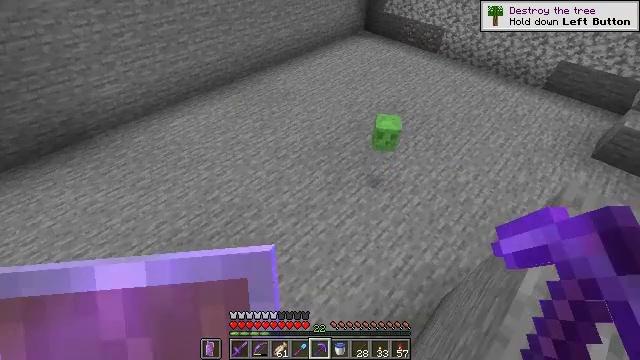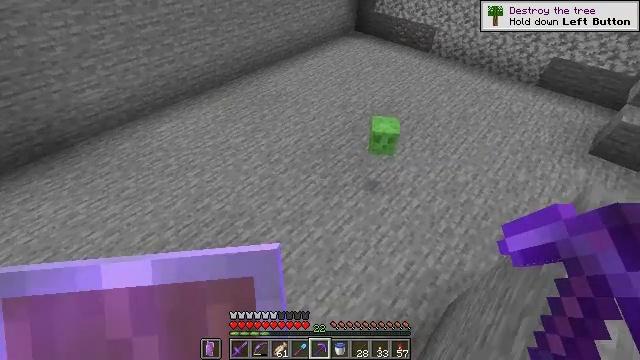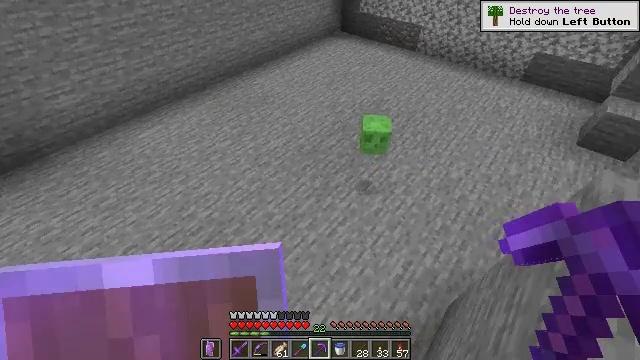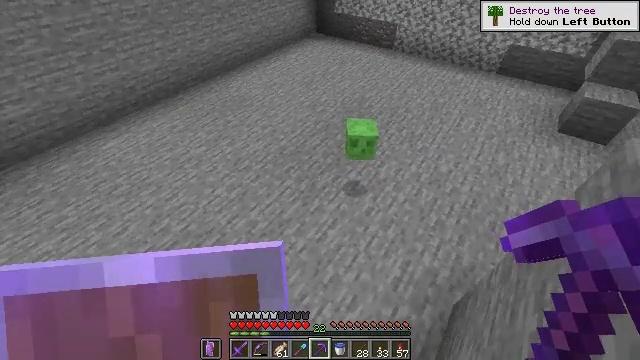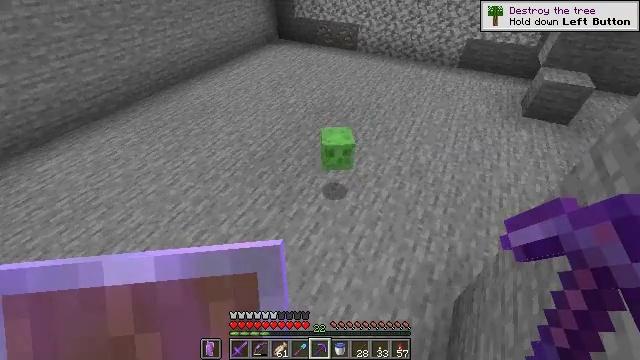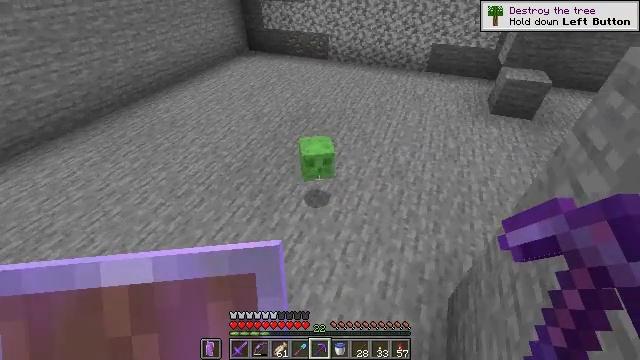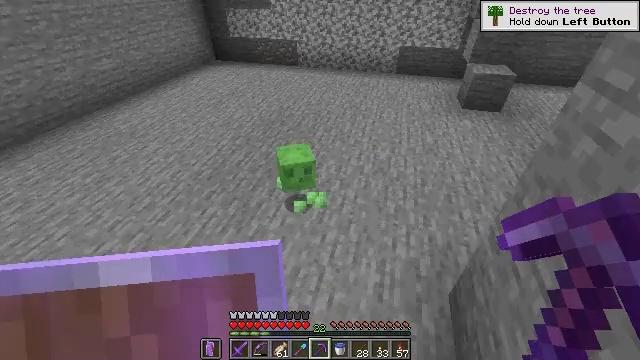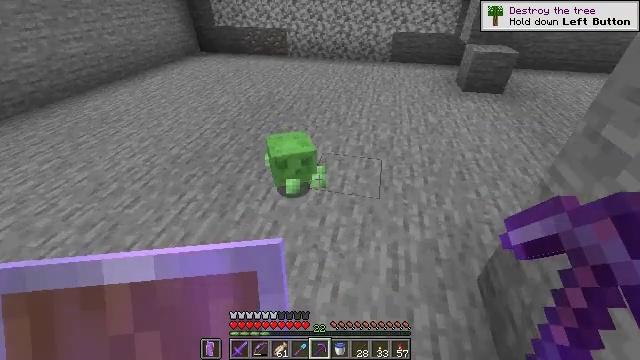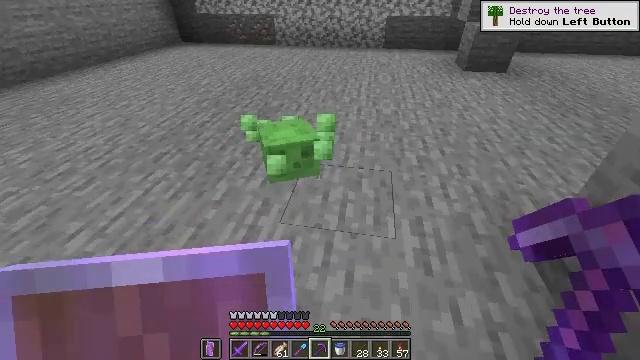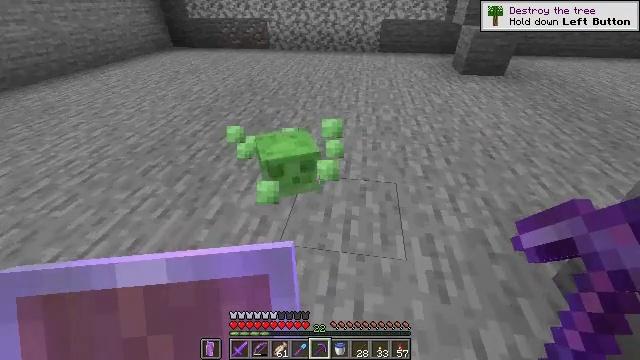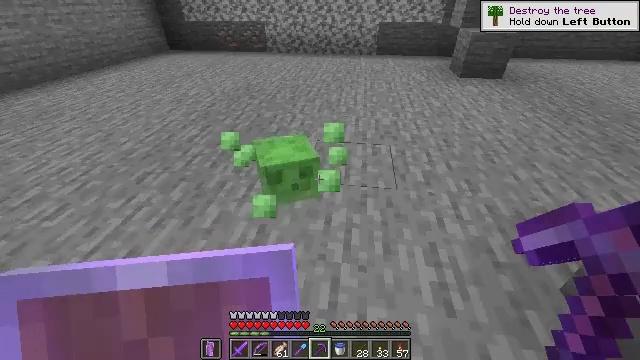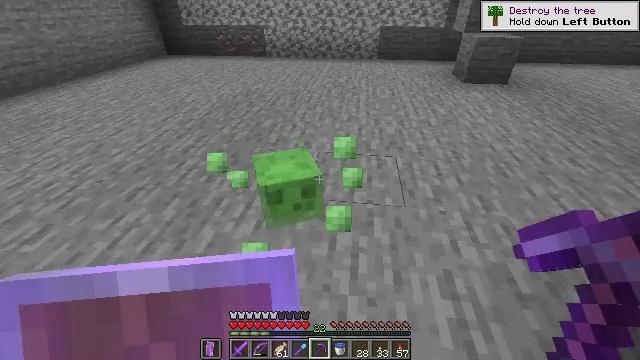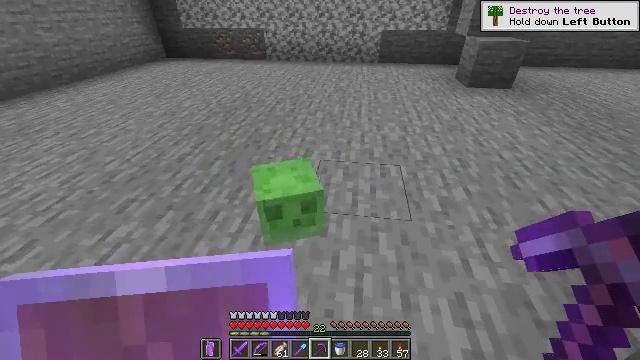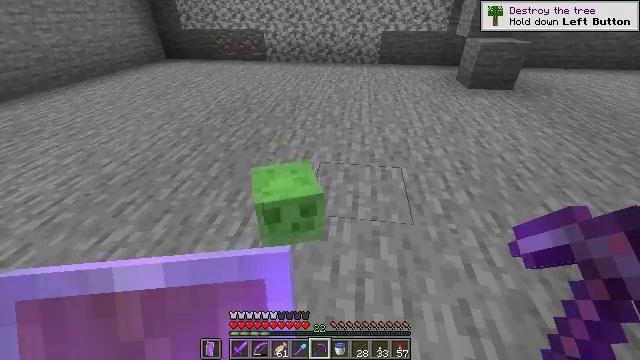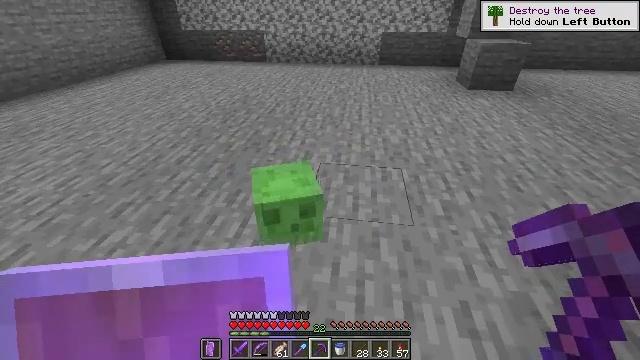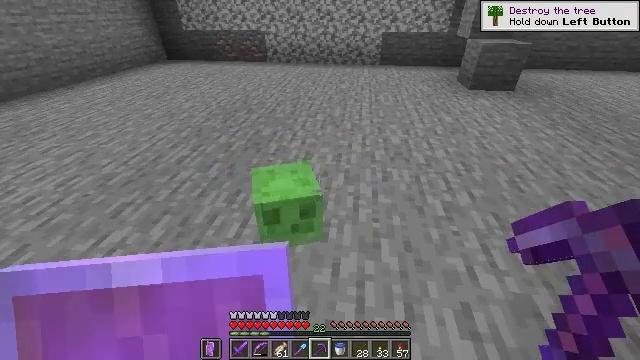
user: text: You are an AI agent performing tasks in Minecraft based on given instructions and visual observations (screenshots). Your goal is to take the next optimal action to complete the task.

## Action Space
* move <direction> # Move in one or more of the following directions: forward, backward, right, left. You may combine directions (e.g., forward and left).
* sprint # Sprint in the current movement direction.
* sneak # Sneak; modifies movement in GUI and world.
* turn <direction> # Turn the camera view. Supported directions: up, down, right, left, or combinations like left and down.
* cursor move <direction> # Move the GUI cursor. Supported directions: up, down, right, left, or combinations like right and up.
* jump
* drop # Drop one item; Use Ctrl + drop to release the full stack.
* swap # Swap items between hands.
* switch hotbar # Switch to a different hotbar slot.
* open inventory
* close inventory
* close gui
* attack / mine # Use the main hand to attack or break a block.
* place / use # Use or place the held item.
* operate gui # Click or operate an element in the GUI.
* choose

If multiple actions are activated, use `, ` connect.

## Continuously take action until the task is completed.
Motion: motion action
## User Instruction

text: Combat the slime.
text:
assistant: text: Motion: move forward, turn right
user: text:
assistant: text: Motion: move forward, turn right
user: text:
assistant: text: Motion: move forward, turn right and up
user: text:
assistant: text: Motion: move forward, turn right and up
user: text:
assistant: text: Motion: move forward, turn right and up
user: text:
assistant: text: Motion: move forward, turn right and up
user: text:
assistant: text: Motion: move forward, turn right and up
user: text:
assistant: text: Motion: move forward, turn right and up
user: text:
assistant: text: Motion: move forward, turn right
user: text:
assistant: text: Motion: move forward
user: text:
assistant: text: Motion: no_op
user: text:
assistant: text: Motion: no_op
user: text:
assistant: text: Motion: no_op
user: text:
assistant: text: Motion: no_op
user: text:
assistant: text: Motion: no_op
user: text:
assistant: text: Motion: no_op
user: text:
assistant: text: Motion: turn left
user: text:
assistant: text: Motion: no_op
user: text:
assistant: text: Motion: no_op
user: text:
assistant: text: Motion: no_op
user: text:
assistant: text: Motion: no_op
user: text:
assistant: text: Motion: no_op
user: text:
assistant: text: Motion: no_op
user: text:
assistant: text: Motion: no_op
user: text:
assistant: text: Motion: no_op
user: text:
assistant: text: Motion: no_op
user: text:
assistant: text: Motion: no_op
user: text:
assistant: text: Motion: no_op
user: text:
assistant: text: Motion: no_op
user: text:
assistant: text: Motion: no_op